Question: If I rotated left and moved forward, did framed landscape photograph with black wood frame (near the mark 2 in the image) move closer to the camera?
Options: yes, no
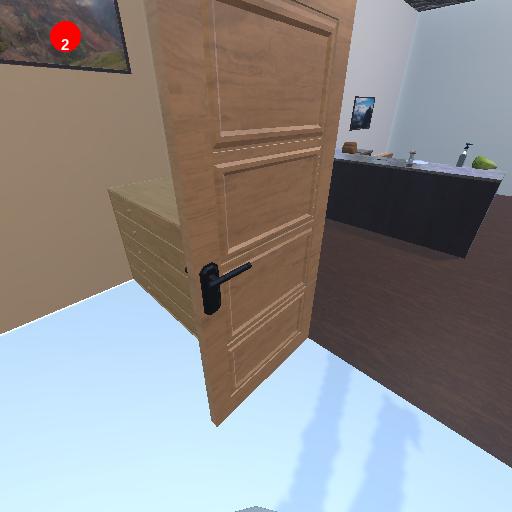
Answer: yes